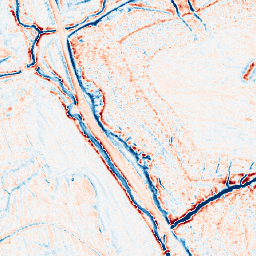
Category: edge_preserving
Decomposition family: anisotropic_diffusion
Decomposition parameters: iterations: 20
kappa: 100
gamma: 0.1
Upsampling method: nearest
Upsampling parameters: scale: 2
Upsampling scale: 2